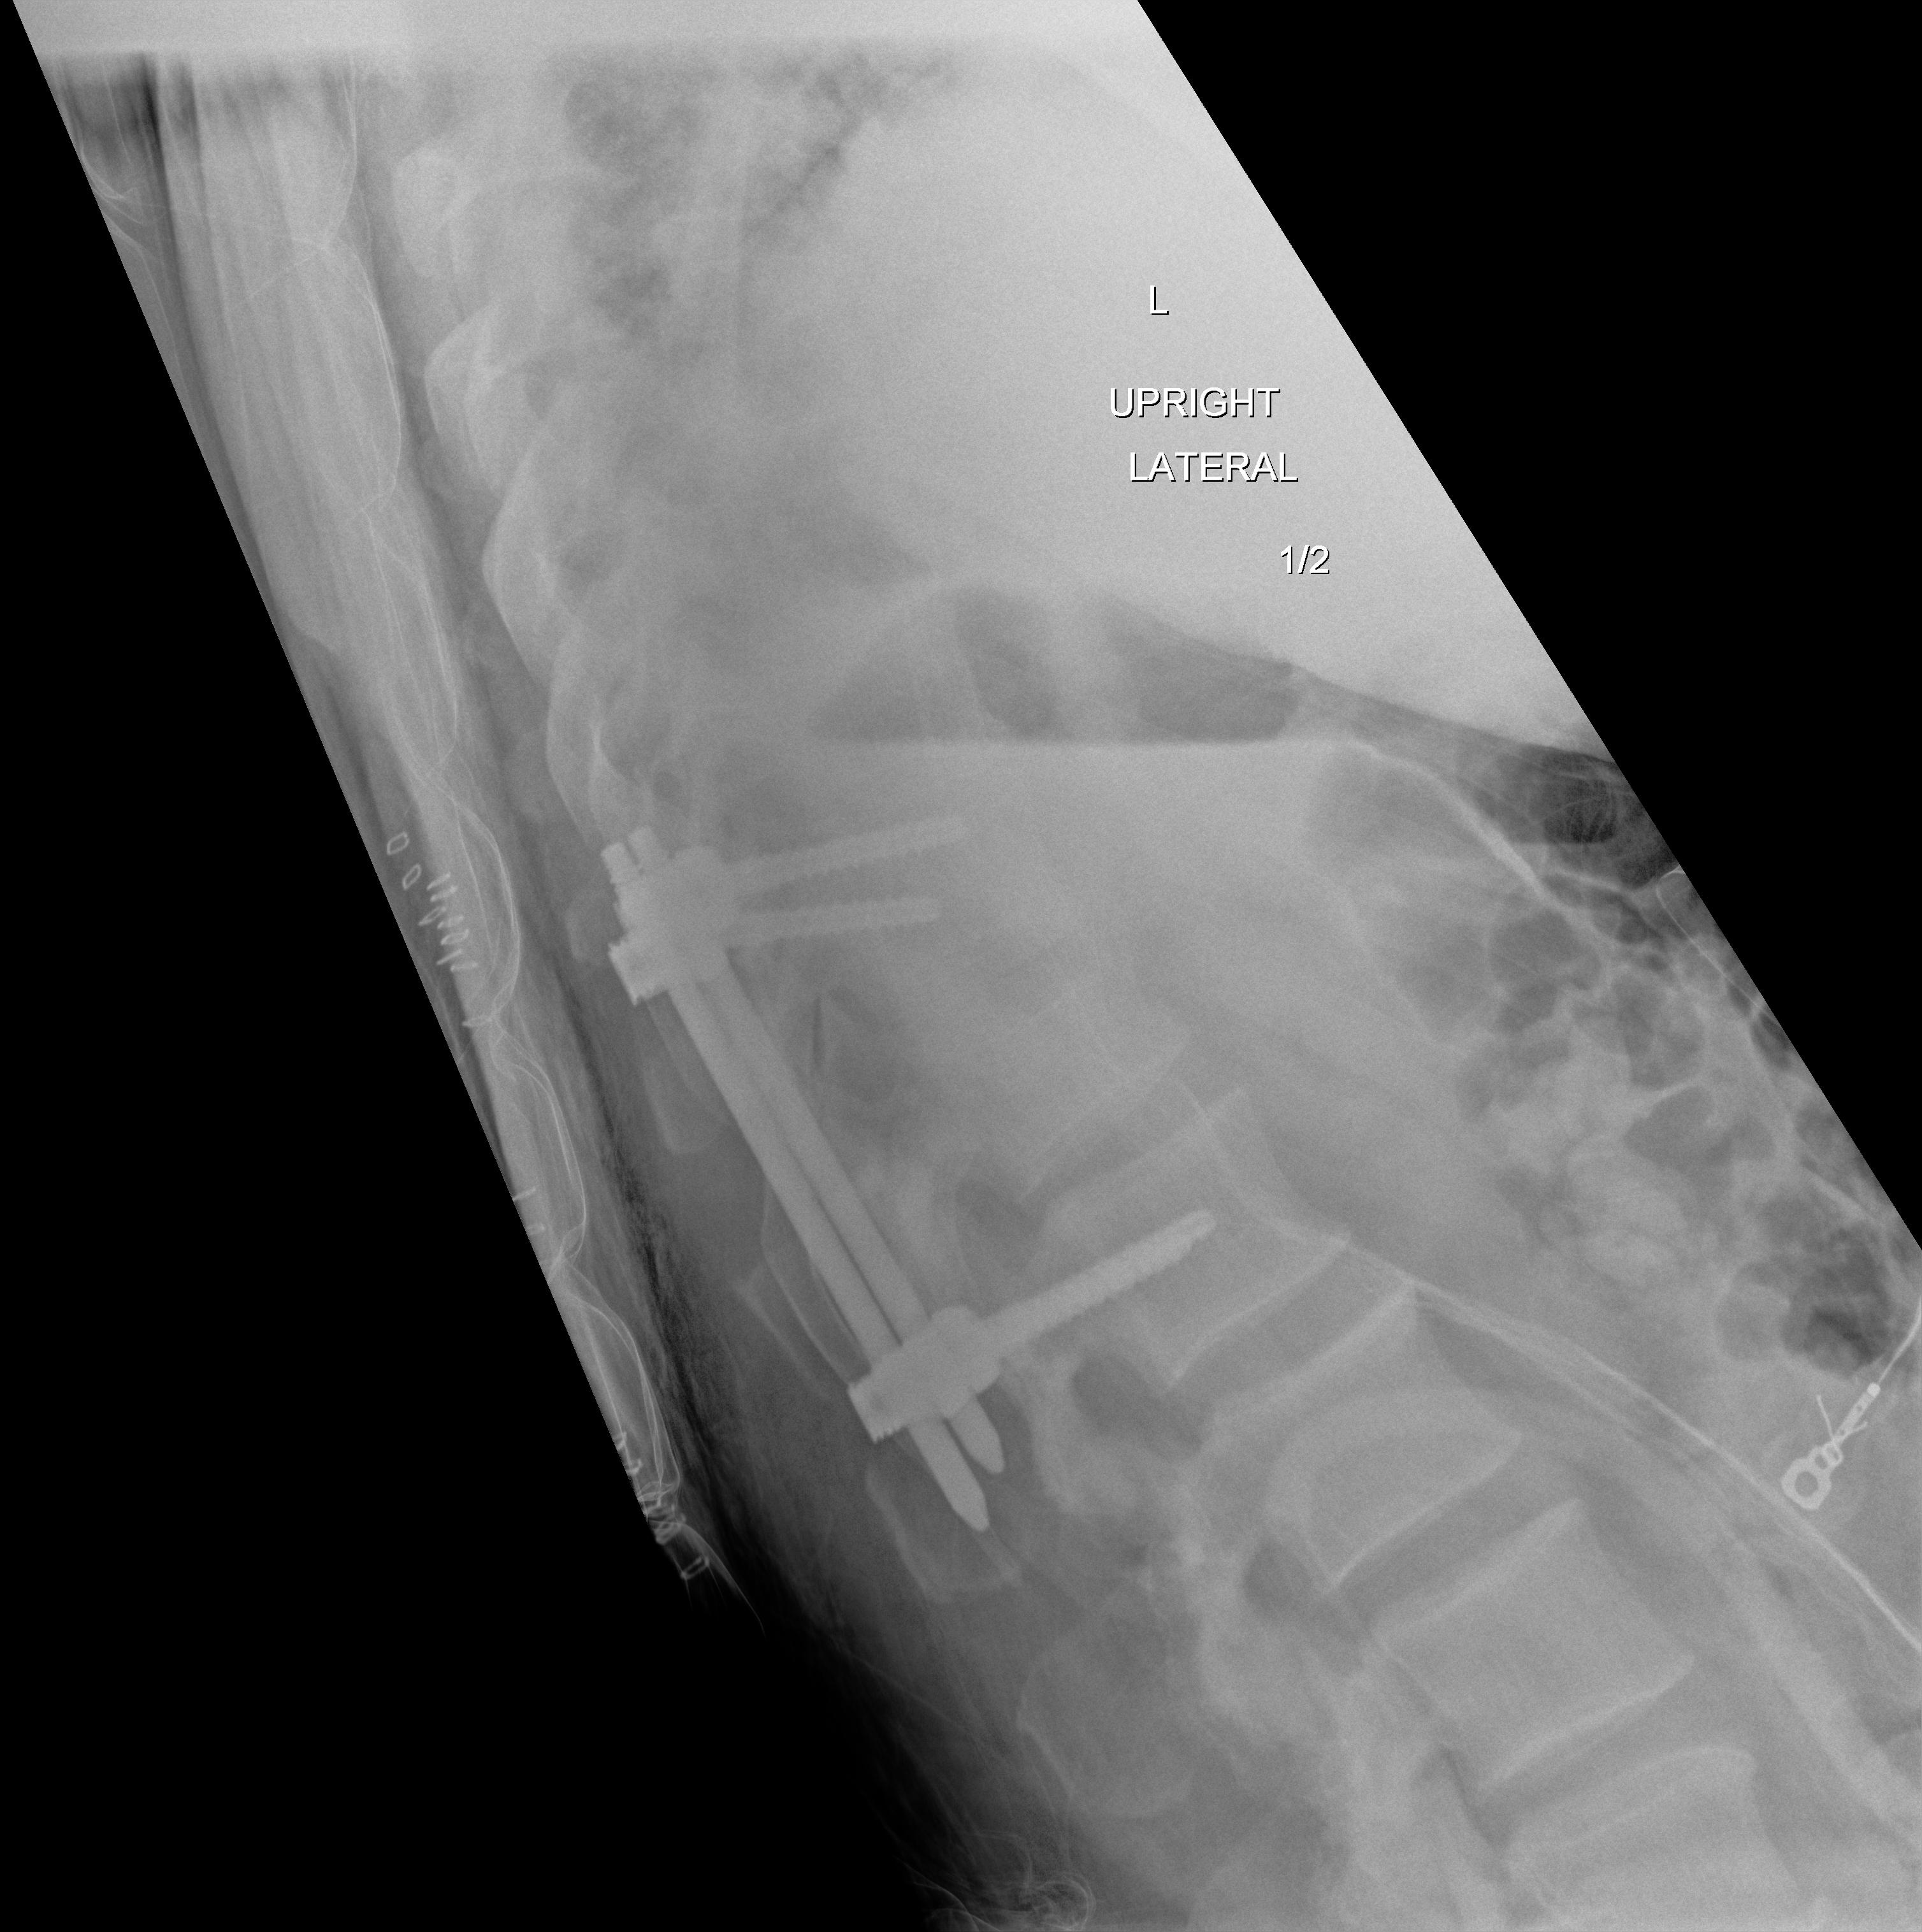
View: LATERAL
Implant manufacturer: Styker everest (K2M)